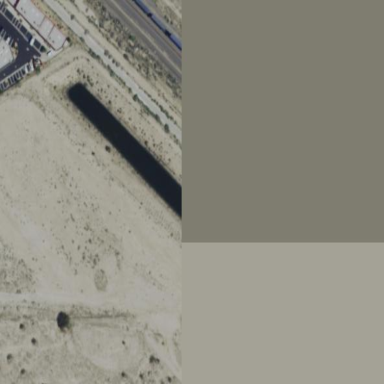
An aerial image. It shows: Infiltration basin for managing water on the land.